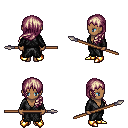
a pixel art fantasy rpg character, female body template, human, dark skin, gray robe, gold greaves, white blonde left-swept hairstyle, gold boots, spear, four views (front, back, left, right), 2x2 character sprite sheet, small pixel art, hard edges, no anti-aliasing